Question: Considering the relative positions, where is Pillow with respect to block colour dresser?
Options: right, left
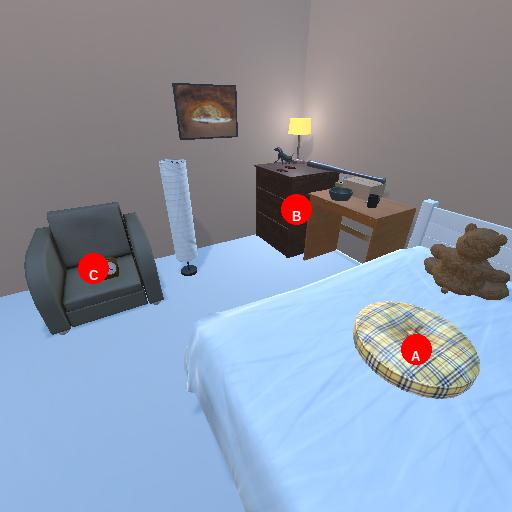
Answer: right